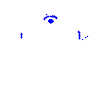
Particle: pion